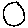
Label: circle